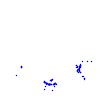
Particle: kaon